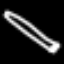
Label: pencil